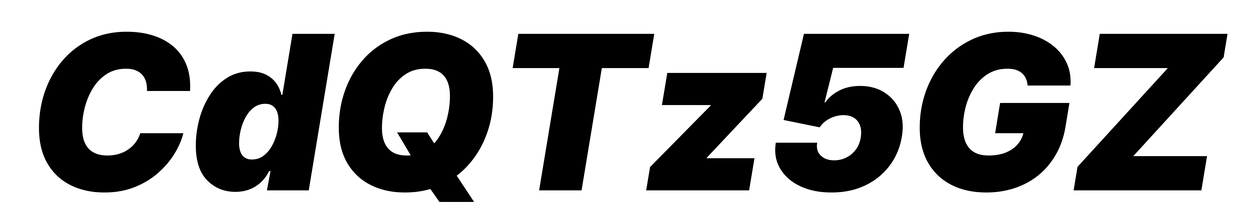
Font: Inter-Italic_Black_Italic